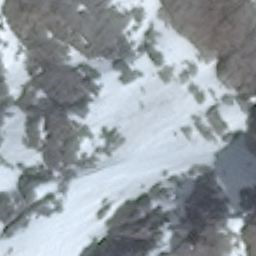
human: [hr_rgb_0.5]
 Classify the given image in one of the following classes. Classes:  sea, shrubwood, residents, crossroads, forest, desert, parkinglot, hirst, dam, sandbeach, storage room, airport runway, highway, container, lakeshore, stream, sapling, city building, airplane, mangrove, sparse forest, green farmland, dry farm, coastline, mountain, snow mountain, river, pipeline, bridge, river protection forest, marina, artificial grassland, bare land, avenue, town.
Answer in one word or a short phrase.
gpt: snow mountain